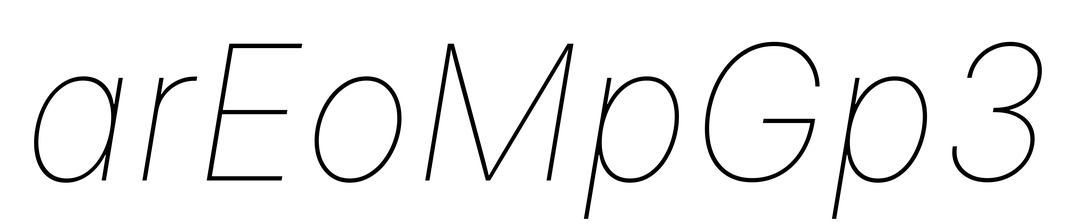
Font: Inter-Italic_Thin_Italic